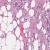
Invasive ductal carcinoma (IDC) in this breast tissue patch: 1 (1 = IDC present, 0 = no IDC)